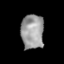
Tissue: lung
Cell type: Epithelial cells
Senescence score: 0.2291
Nuclear area (px): 768
Mean DAPI intensity: 155.967